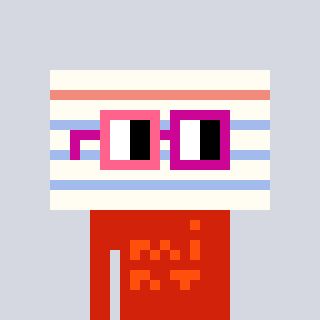
a pixel art character with square pink and red glasses, a empty notebook page-shaped head and a red-colored body on a cool background